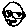
Label: smiley face